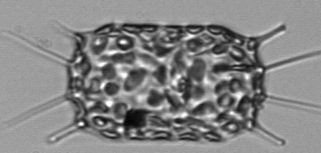
Label: Odontella